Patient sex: M
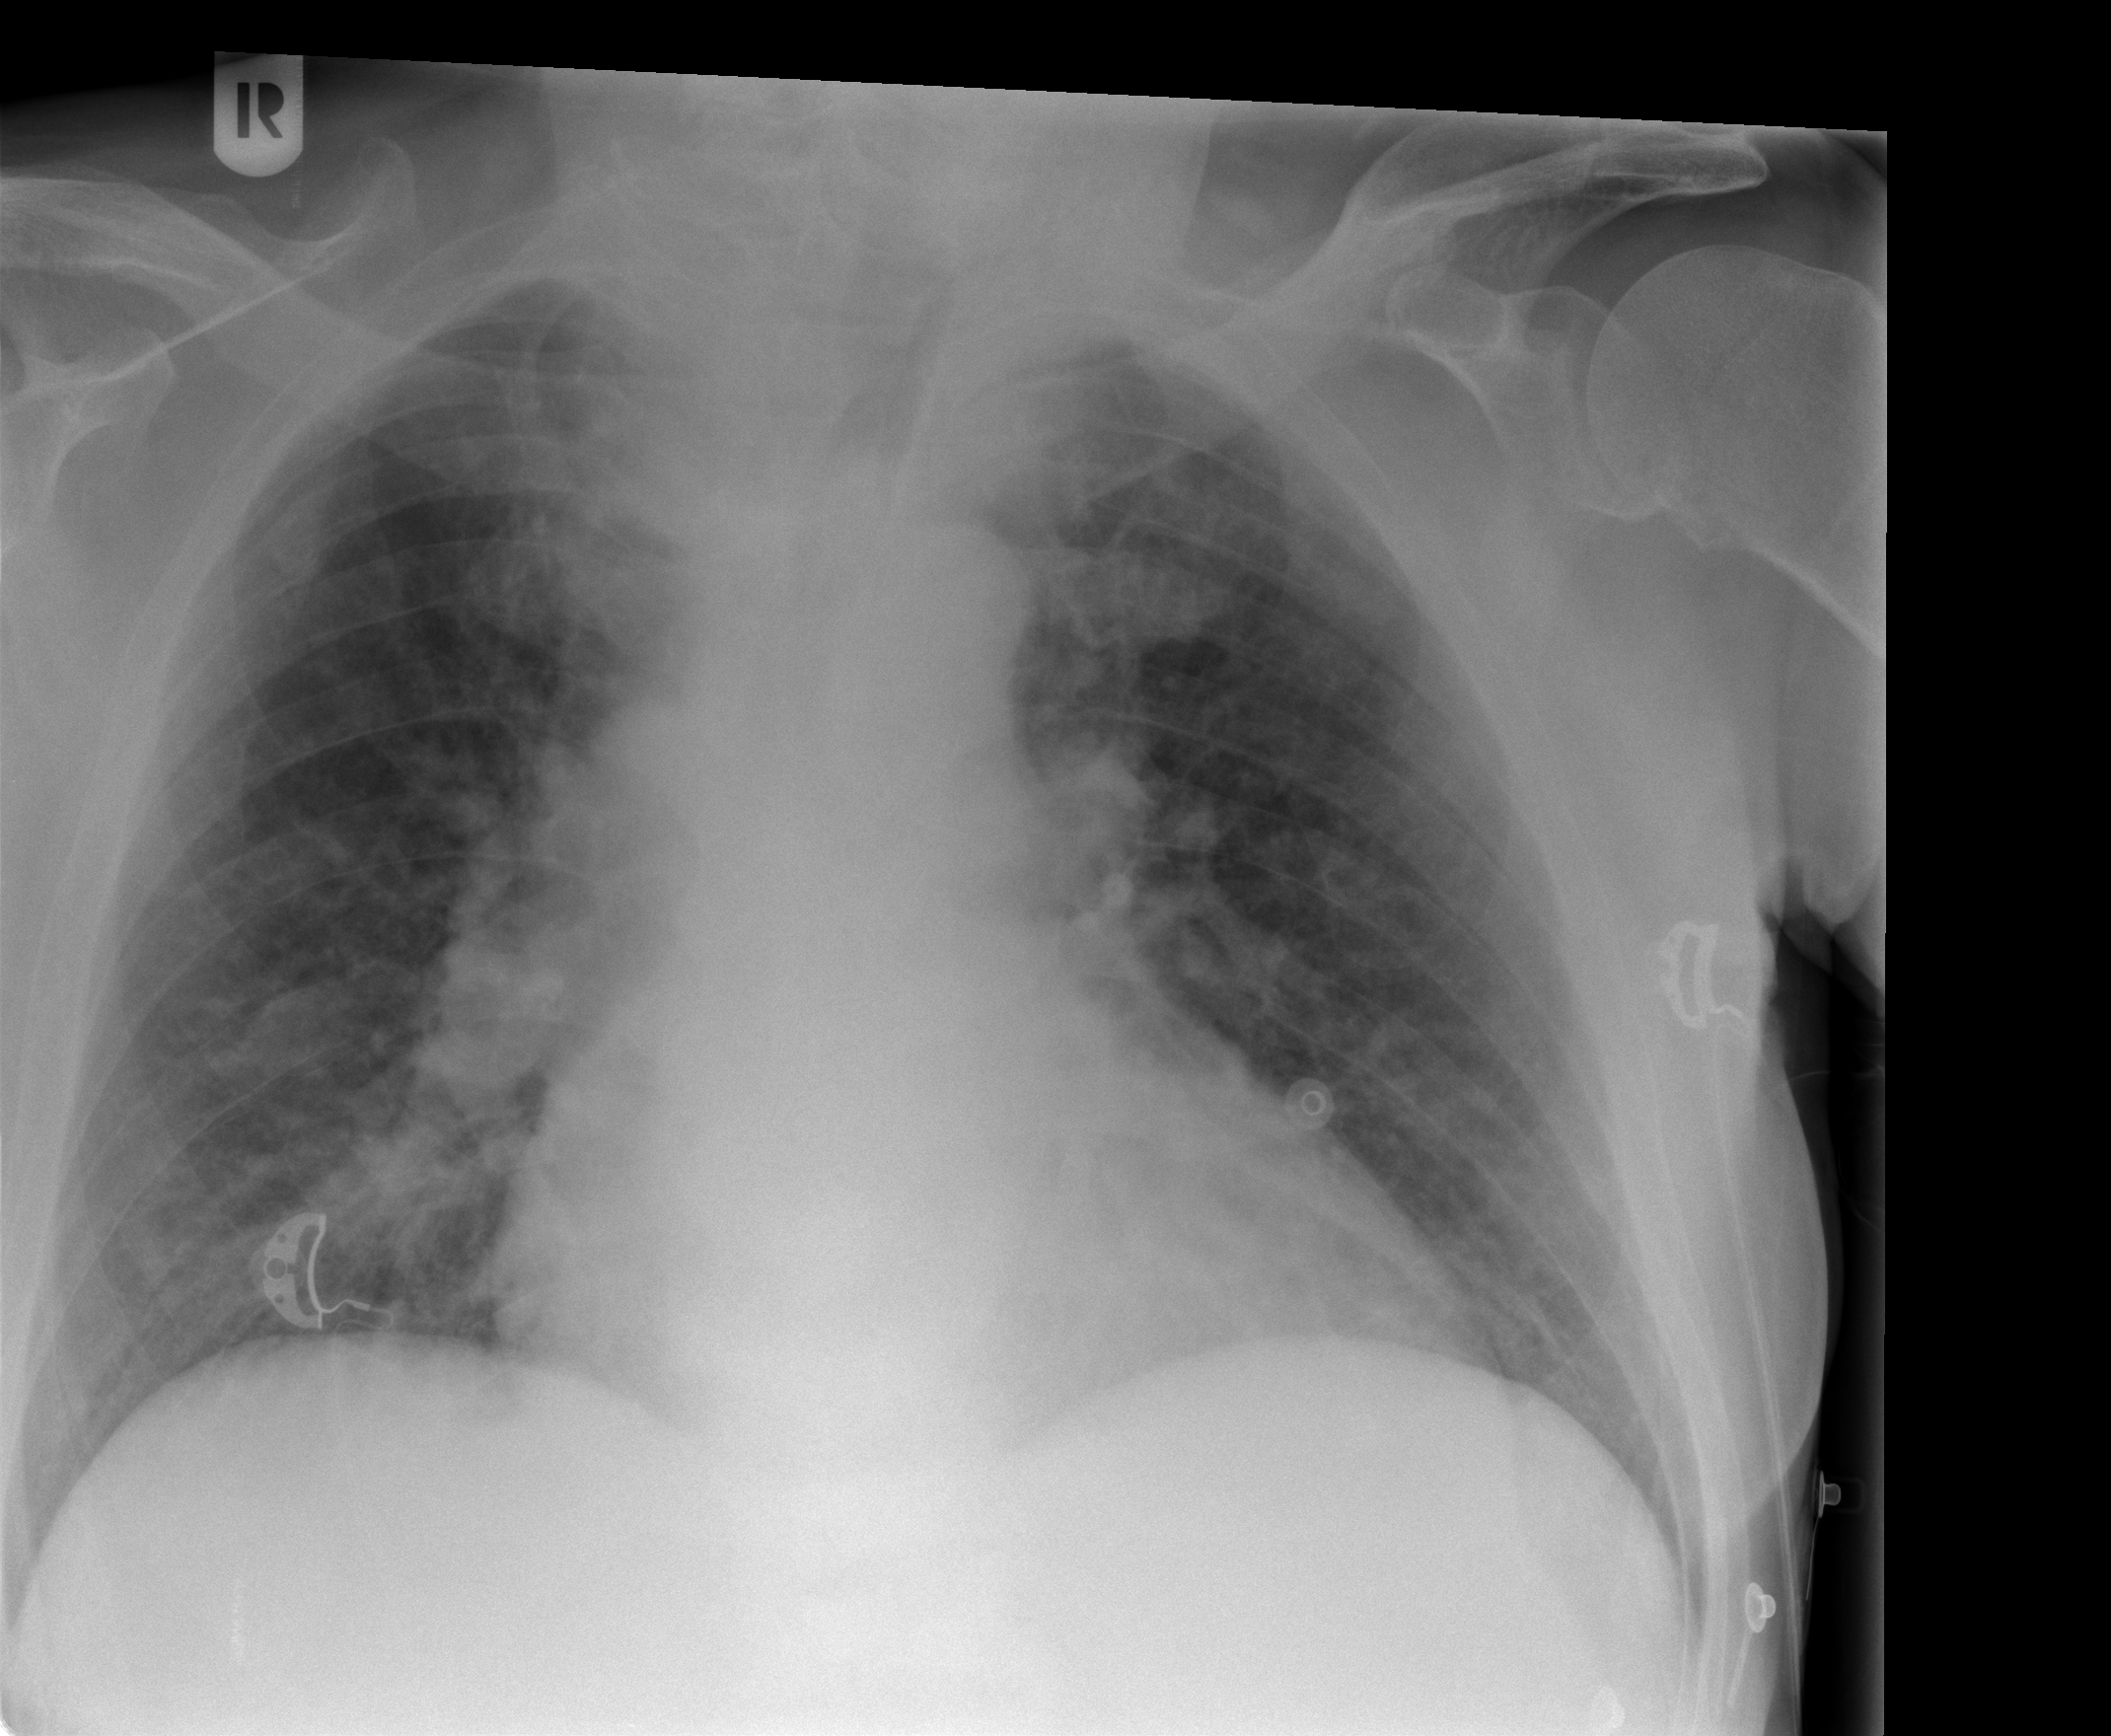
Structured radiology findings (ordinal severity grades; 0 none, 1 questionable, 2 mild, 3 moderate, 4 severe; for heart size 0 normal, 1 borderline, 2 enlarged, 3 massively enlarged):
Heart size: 2
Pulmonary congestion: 0
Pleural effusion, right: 0
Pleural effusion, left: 0
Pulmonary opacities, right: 1
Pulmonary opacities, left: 0
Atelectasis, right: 0
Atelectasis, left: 0